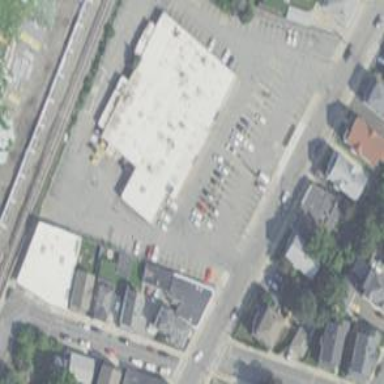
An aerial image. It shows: Convenience shop.